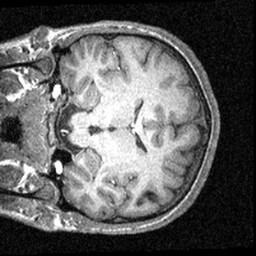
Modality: T1w
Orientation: coronal
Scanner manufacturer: siemens
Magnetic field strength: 3 T
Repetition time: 1.57 s
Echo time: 0.00304 s